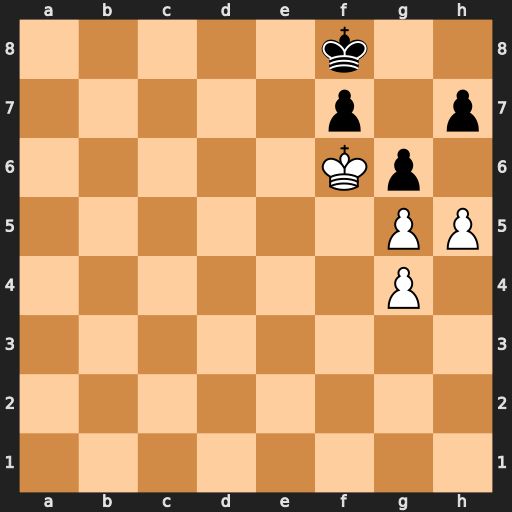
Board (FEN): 5k2/5p1p/5Kp1/6PP/6P1/8/8/8
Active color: w
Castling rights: -
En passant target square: -
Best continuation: h6 Ke8 Kg7